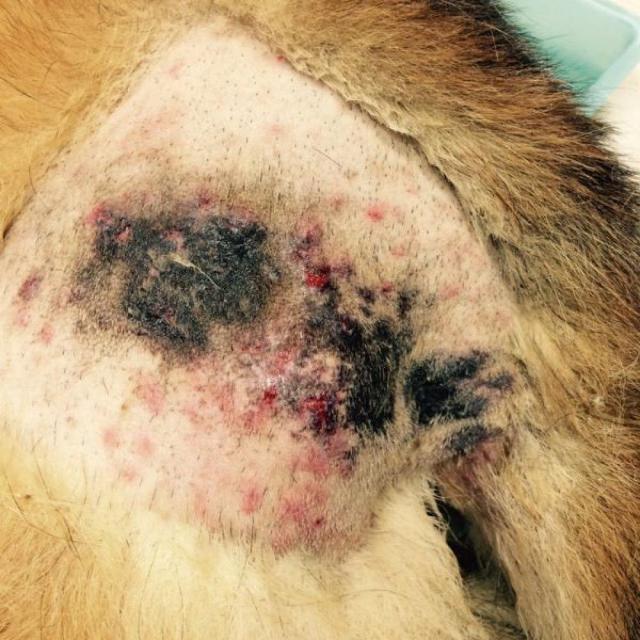
Canine dermatitis — inflammation of the skin presenting with erythema, pruritus, papules, and excoriation. May be allergic, contact, or atopic in origin.